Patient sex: M
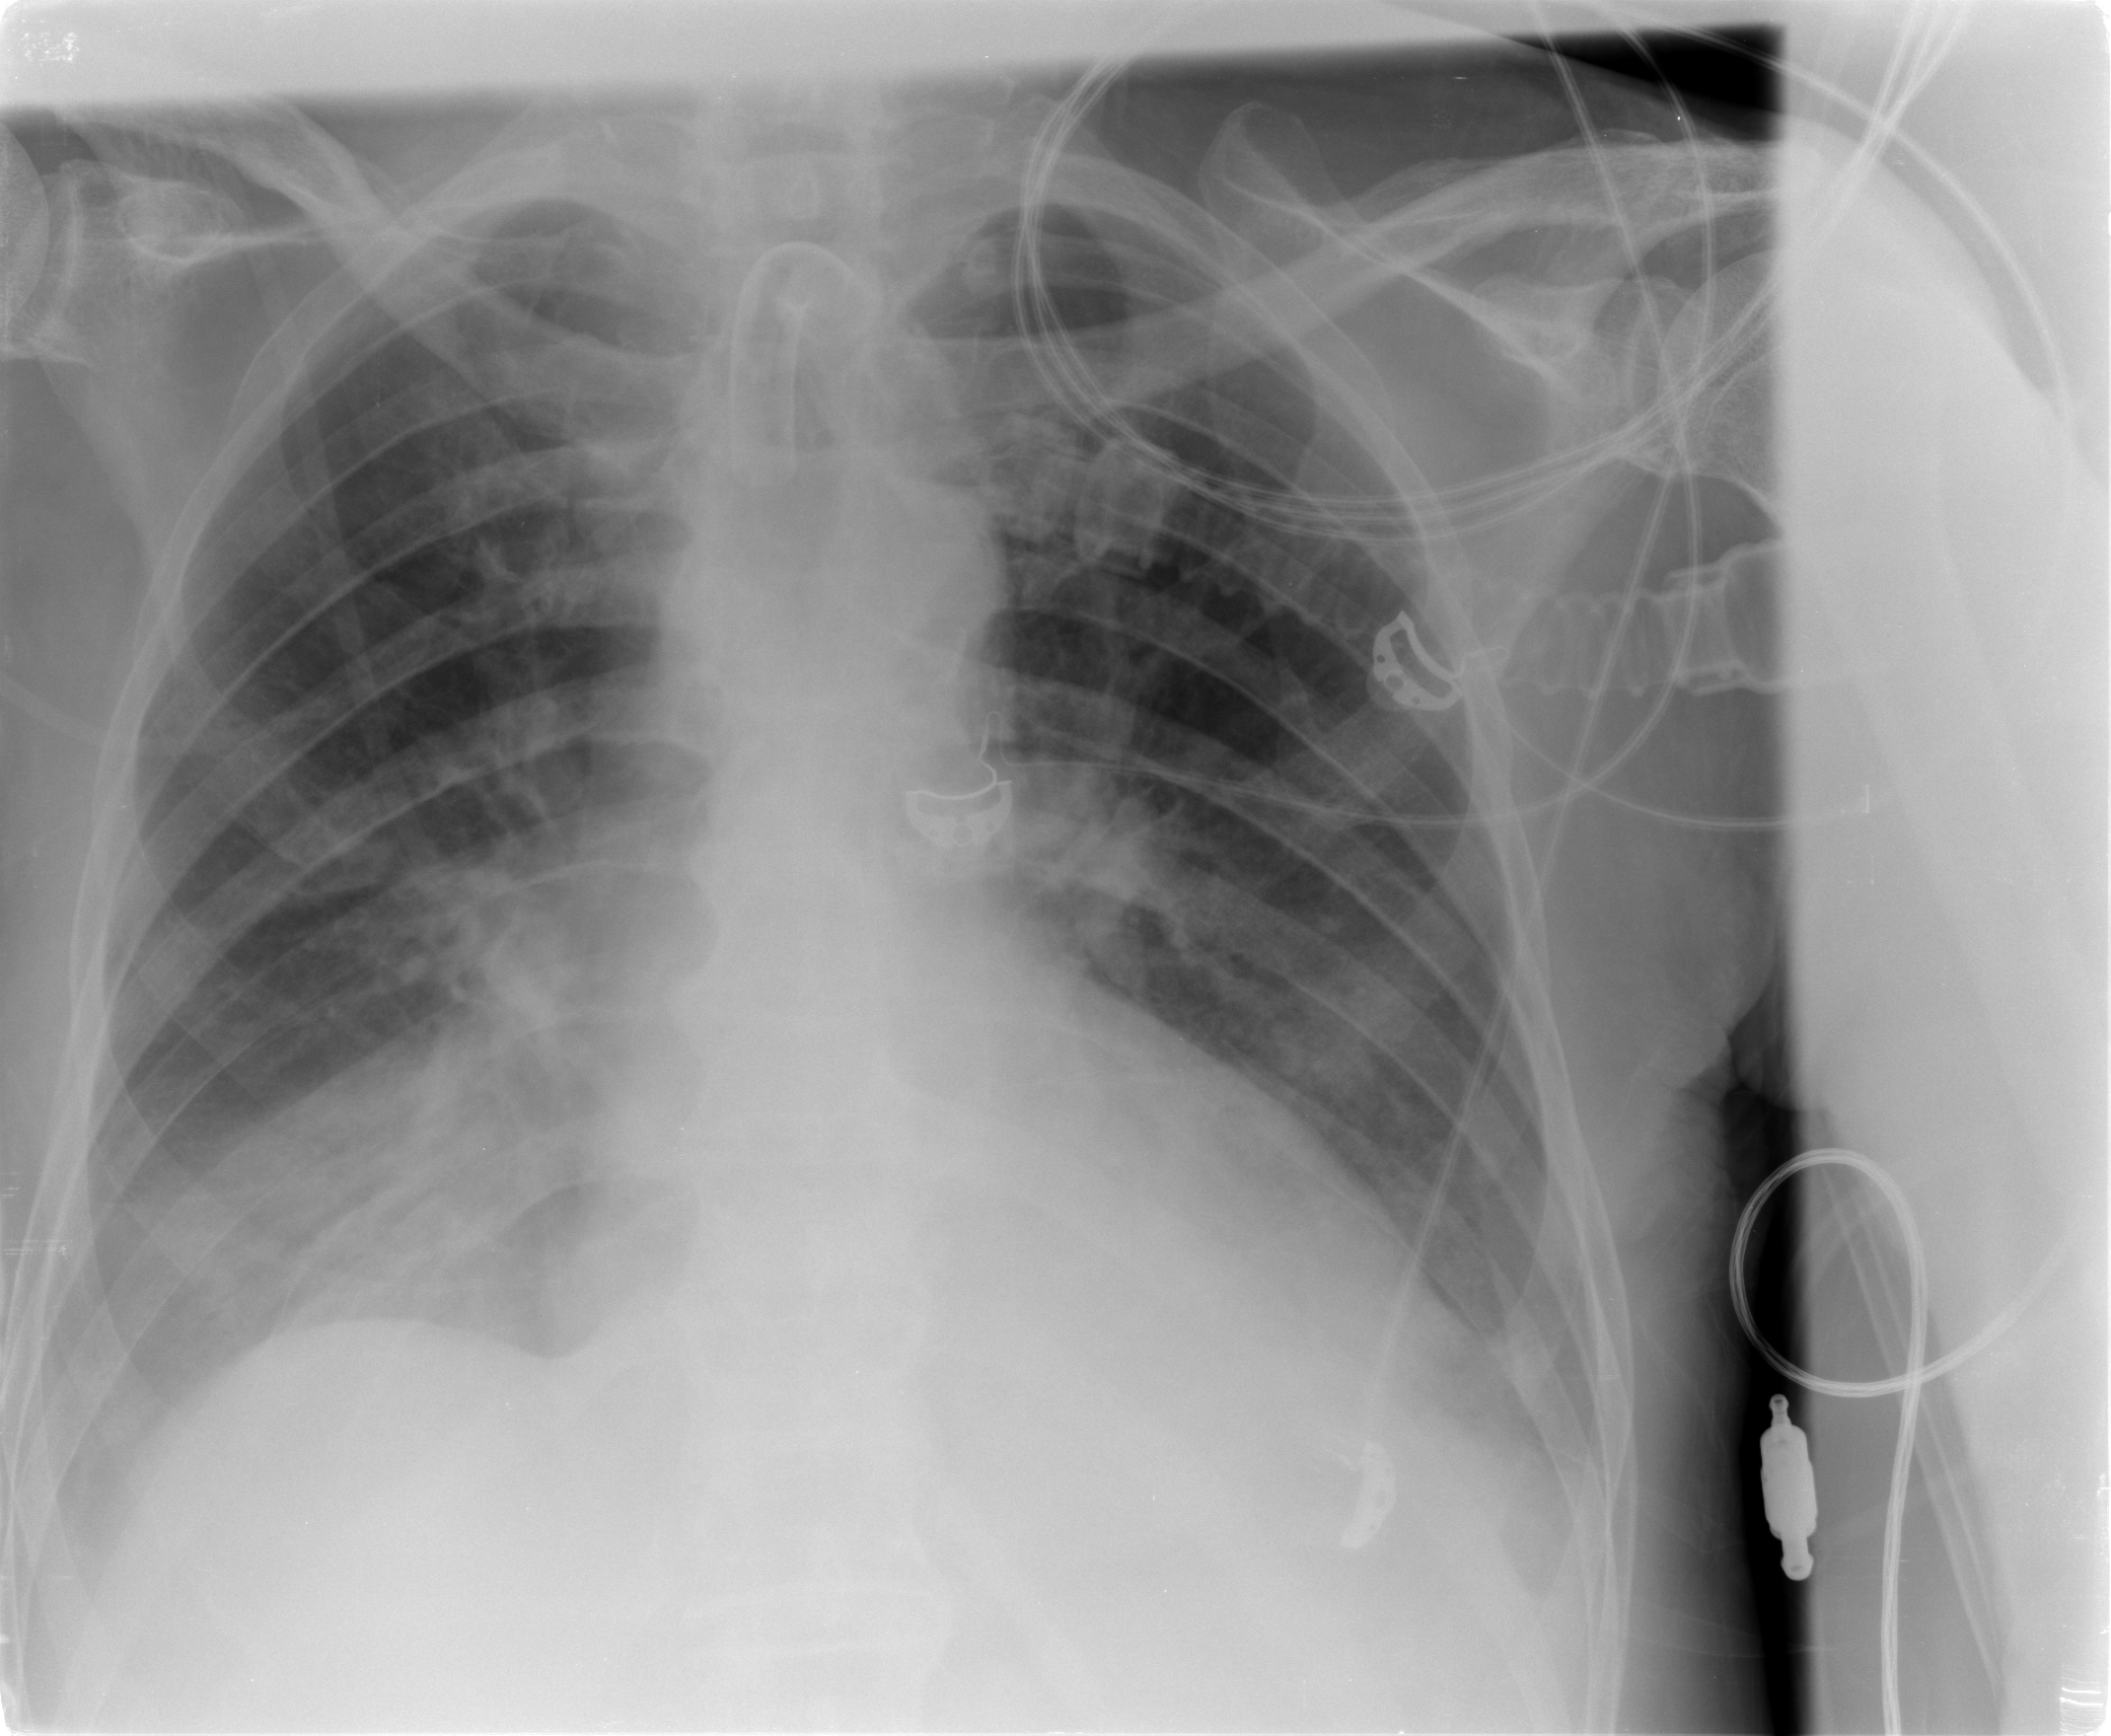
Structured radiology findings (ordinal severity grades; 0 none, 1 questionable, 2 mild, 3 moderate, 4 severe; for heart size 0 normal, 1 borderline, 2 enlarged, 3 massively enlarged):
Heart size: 2
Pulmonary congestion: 2
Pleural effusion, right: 2
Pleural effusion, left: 2
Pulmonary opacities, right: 3
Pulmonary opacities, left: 0
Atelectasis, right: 2
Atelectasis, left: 2